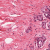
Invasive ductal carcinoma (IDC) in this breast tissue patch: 0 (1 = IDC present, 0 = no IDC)